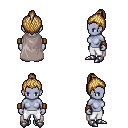
a pixel art fantasy rpg character, female body template, dark elf, purple skin, gray cape, white pants, blonde short topknot hairstyle, leather bracers, metal boots, four views (front, back, left, right), 2x2 character sprite sheet, small pixel art, hard edges, no anti-aliasing